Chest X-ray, PA view. Patient: 50 years old, sex F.
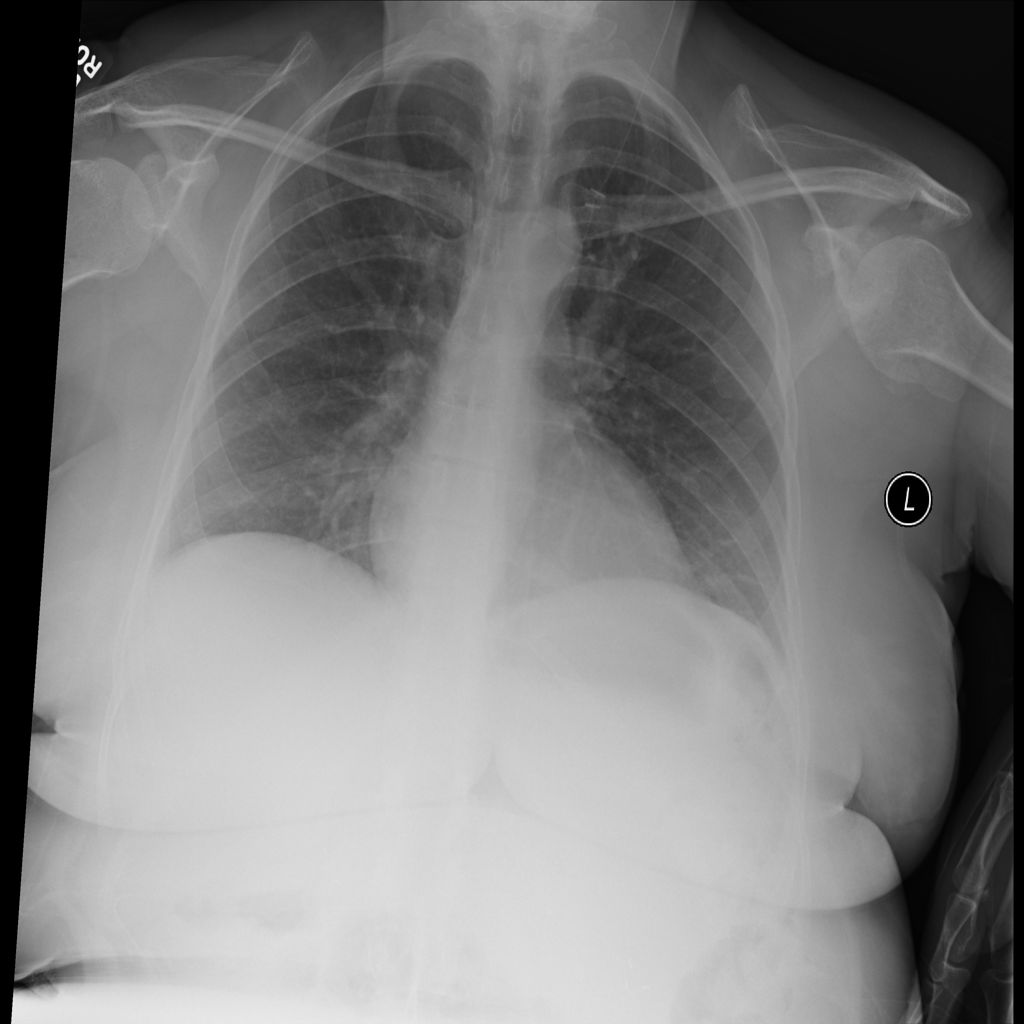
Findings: No Finding